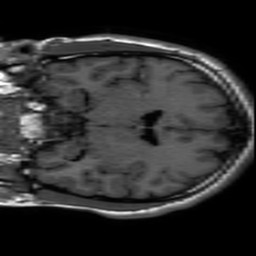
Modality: inplaneT1
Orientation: coronal
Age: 18
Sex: male
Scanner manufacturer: ge
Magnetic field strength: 3 T
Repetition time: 2.297 s
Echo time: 0.02273 s